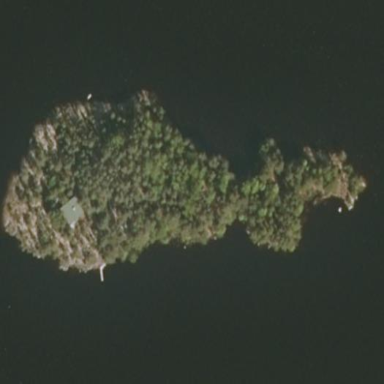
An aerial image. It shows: Image showing island.